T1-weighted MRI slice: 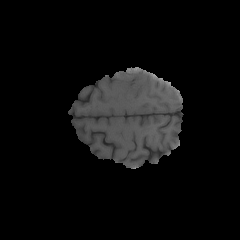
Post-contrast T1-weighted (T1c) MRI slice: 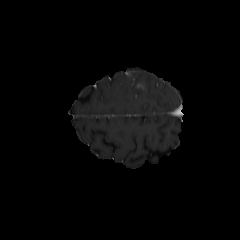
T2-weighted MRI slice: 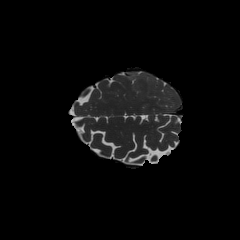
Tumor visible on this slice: yes